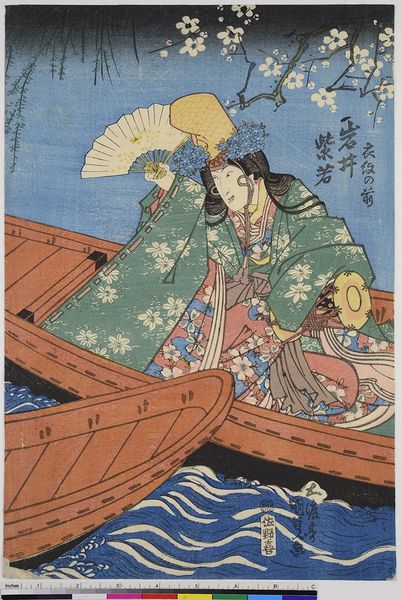
Titel: Der Schauspieler Iwai Shijaku I als Emon no Mae
Künstler: Utagawa Kunisada
Standort: Hamburg
Institution: Museum für Kunst und Gewerbe Hamburg
Schlagwörter: theater, boot, holzschnitt, kutter, asien, druckgraphik, druckgrafik, zeit, schauspieler, farbholzschnitt, schauspielerin, kabuki, edo, reproduktionen, druckerzeugnisse, fächer, theateraufführung, ukiyo